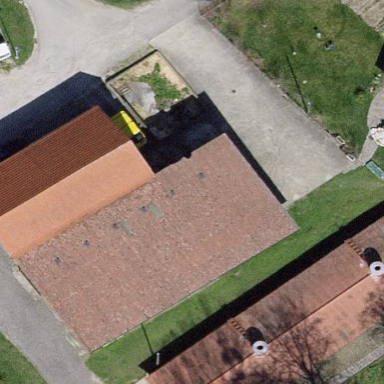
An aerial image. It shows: Building.